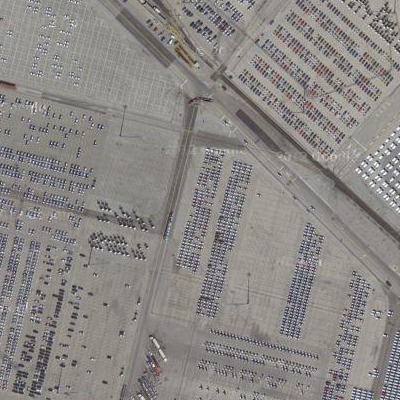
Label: Parking